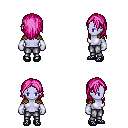
a pixel art fantasy rpg character, female body template, dark elf, purple skin, leather shoulder armor, metal pants, pink long hairstyle, white cloth bracers, ghillies, four views (front, back, left, right), 2x2 character sprite sheet, small pixel art, hard edges, no anti-aliasing